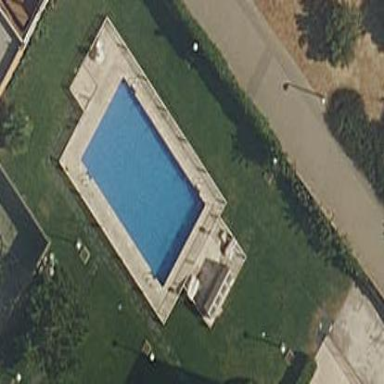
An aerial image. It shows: Swimming pool located in leisure land.